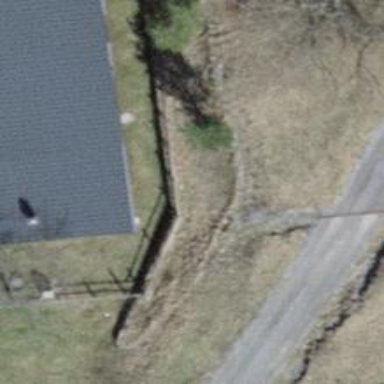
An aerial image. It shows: Wooden fence.